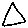
Label: triangle